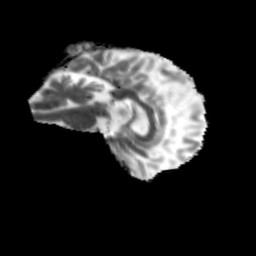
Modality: MD
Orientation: sagittal
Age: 68
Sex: male
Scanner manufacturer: siemens
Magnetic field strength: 3 T
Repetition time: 4.71 s
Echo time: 0.0906 s